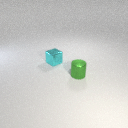
small cyan metal cube to the left of small green metal cylinder